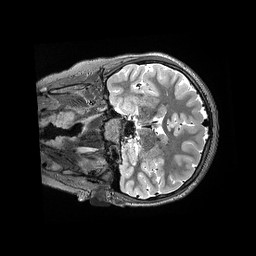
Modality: T2w
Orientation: coronal
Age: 13
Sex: female
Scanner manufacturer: siemens
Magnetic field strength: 3 T
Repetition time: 3.2 s
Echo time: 0.564 s